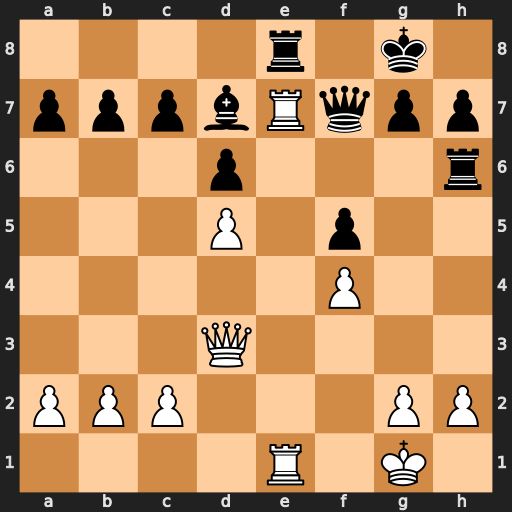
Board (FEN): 4r1k1/pppbRqpp/3p3r/3P1p2/5P2/3Q4/PPP3PP/4R1K1
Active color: w
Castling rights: -
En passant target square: -
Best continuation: Rxf7 Rxe1+ Kf2 Kxf7 Kxe1